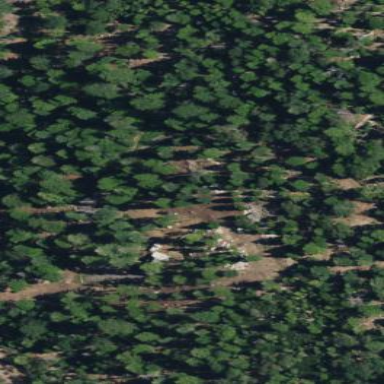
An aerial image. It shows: Greenfield woodland with evergreen needle-leaved trees.